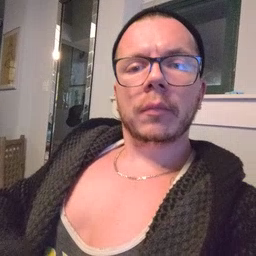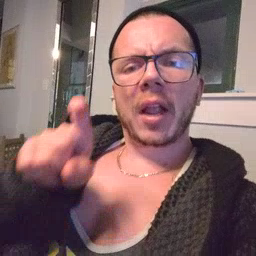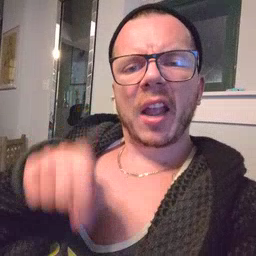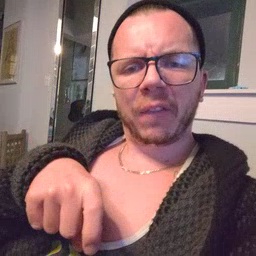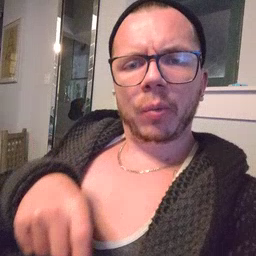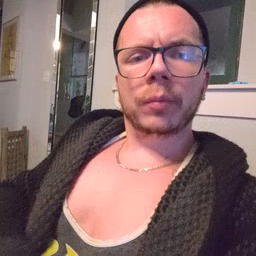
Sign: haveto